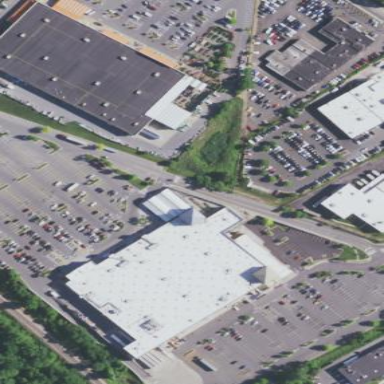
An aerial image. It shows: Retail area.